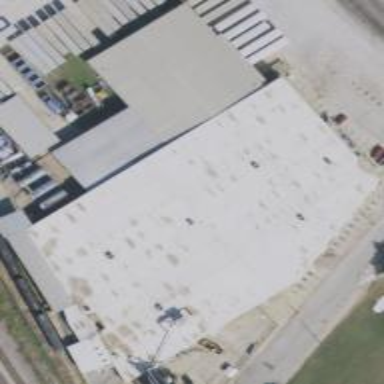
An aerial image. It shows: Industrial building.